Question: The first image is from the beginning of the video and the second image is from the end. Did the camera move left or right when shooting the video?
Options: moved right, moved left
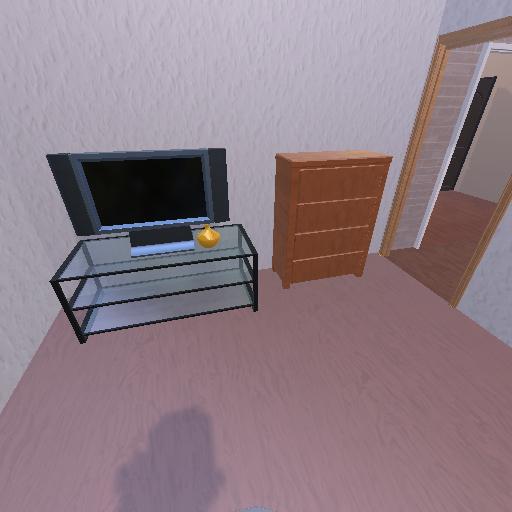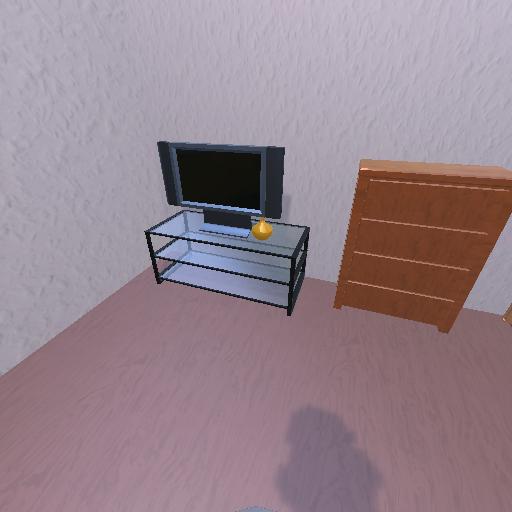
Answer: moved right